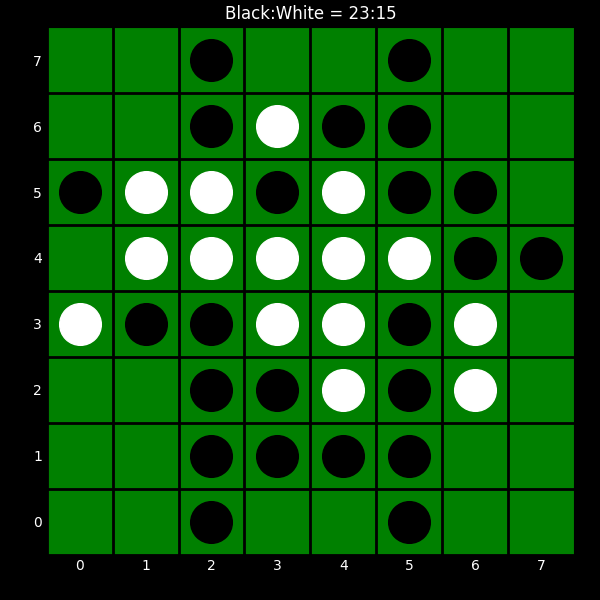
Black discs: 23
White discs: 15